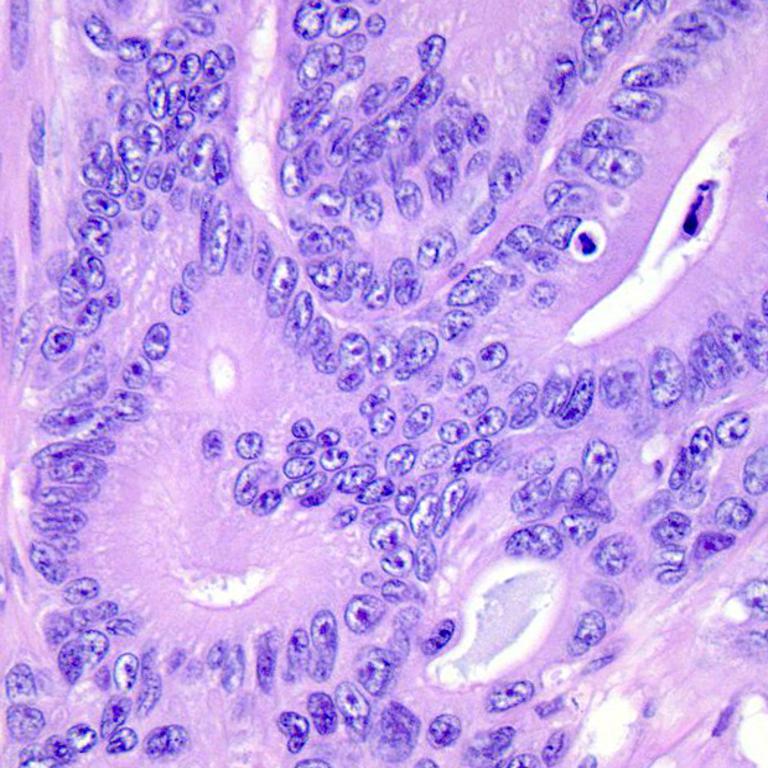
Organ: colon
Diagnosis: adenocarcinomas